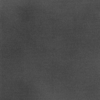
Label: dusty